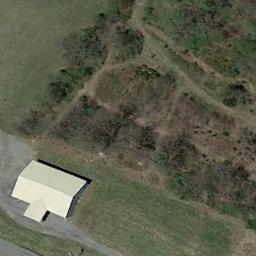
Label: residential